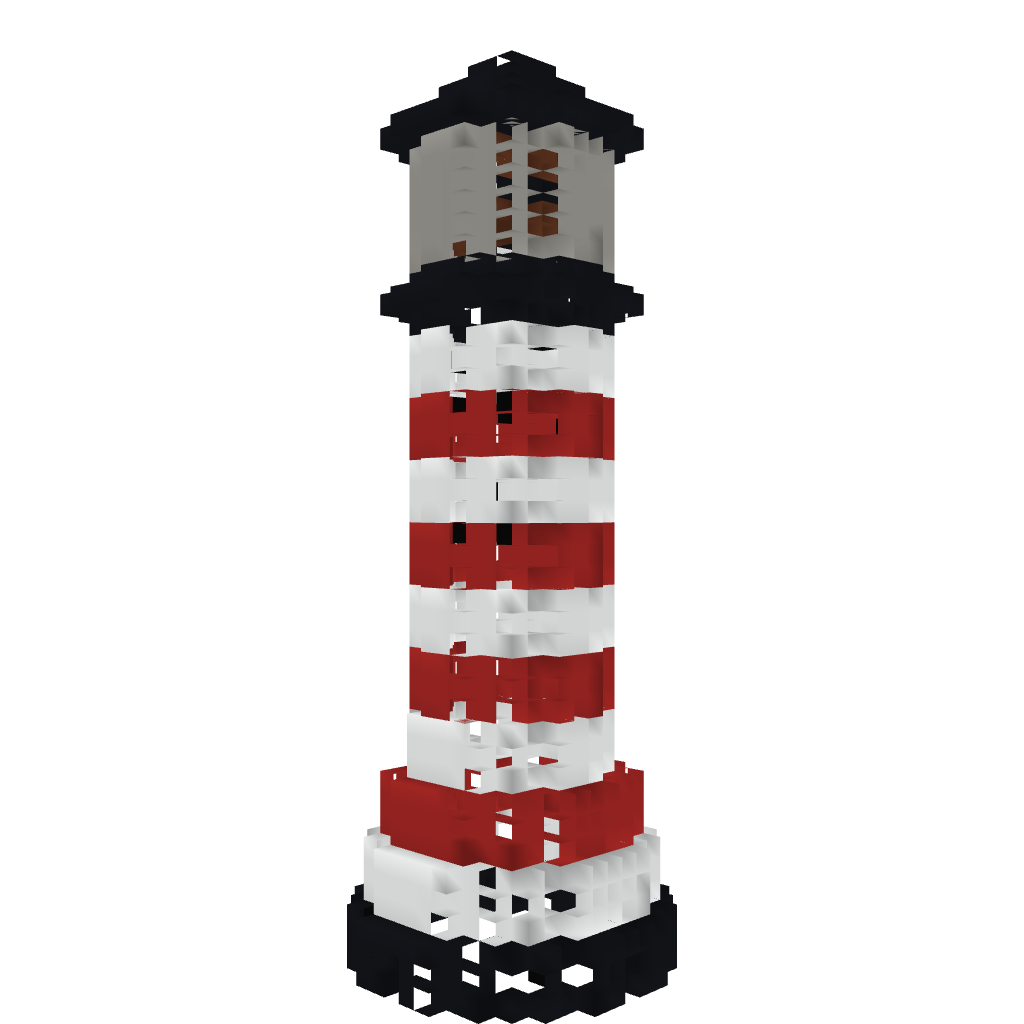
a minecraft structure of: Fully working Lighthouse